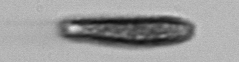
Label: Pseudochattonella_farcimen